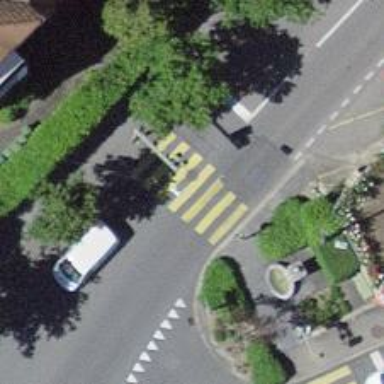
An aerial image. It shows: Road crossing with traffic signals.